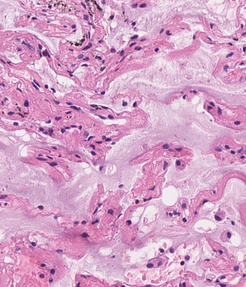
Tumor epithelial tissue: no
Tumor-associated stroma tissue: no
Normal tissue: yes